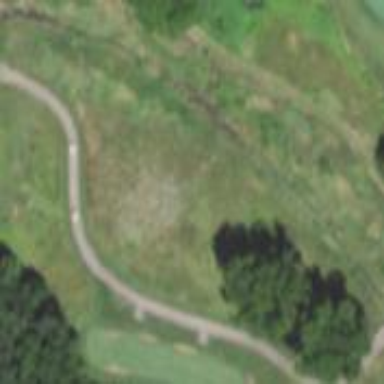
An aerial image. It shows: Area of rough grass used for golf.